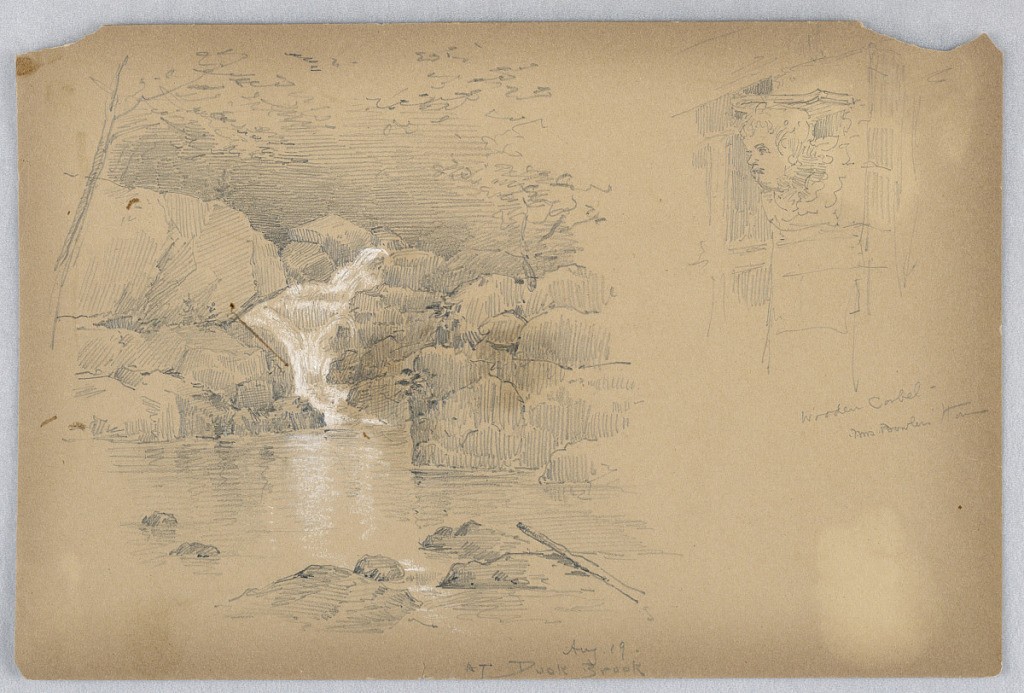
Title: Two Sketches, Corbel and Waterfall
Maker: Arnold William Brunner, American, 1857–1925
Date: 1887–88
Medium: Graphite and white heightening on brown paper
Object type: Drawing
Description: Left, brook, water falling over rocks into a body of water, trees behind. Right, wooden corbel of face.